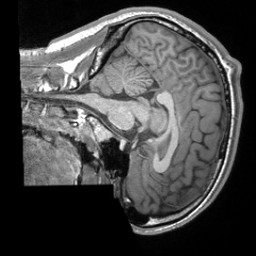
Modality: T1w
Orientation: sagittal